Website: macys
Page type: delivery-shipping
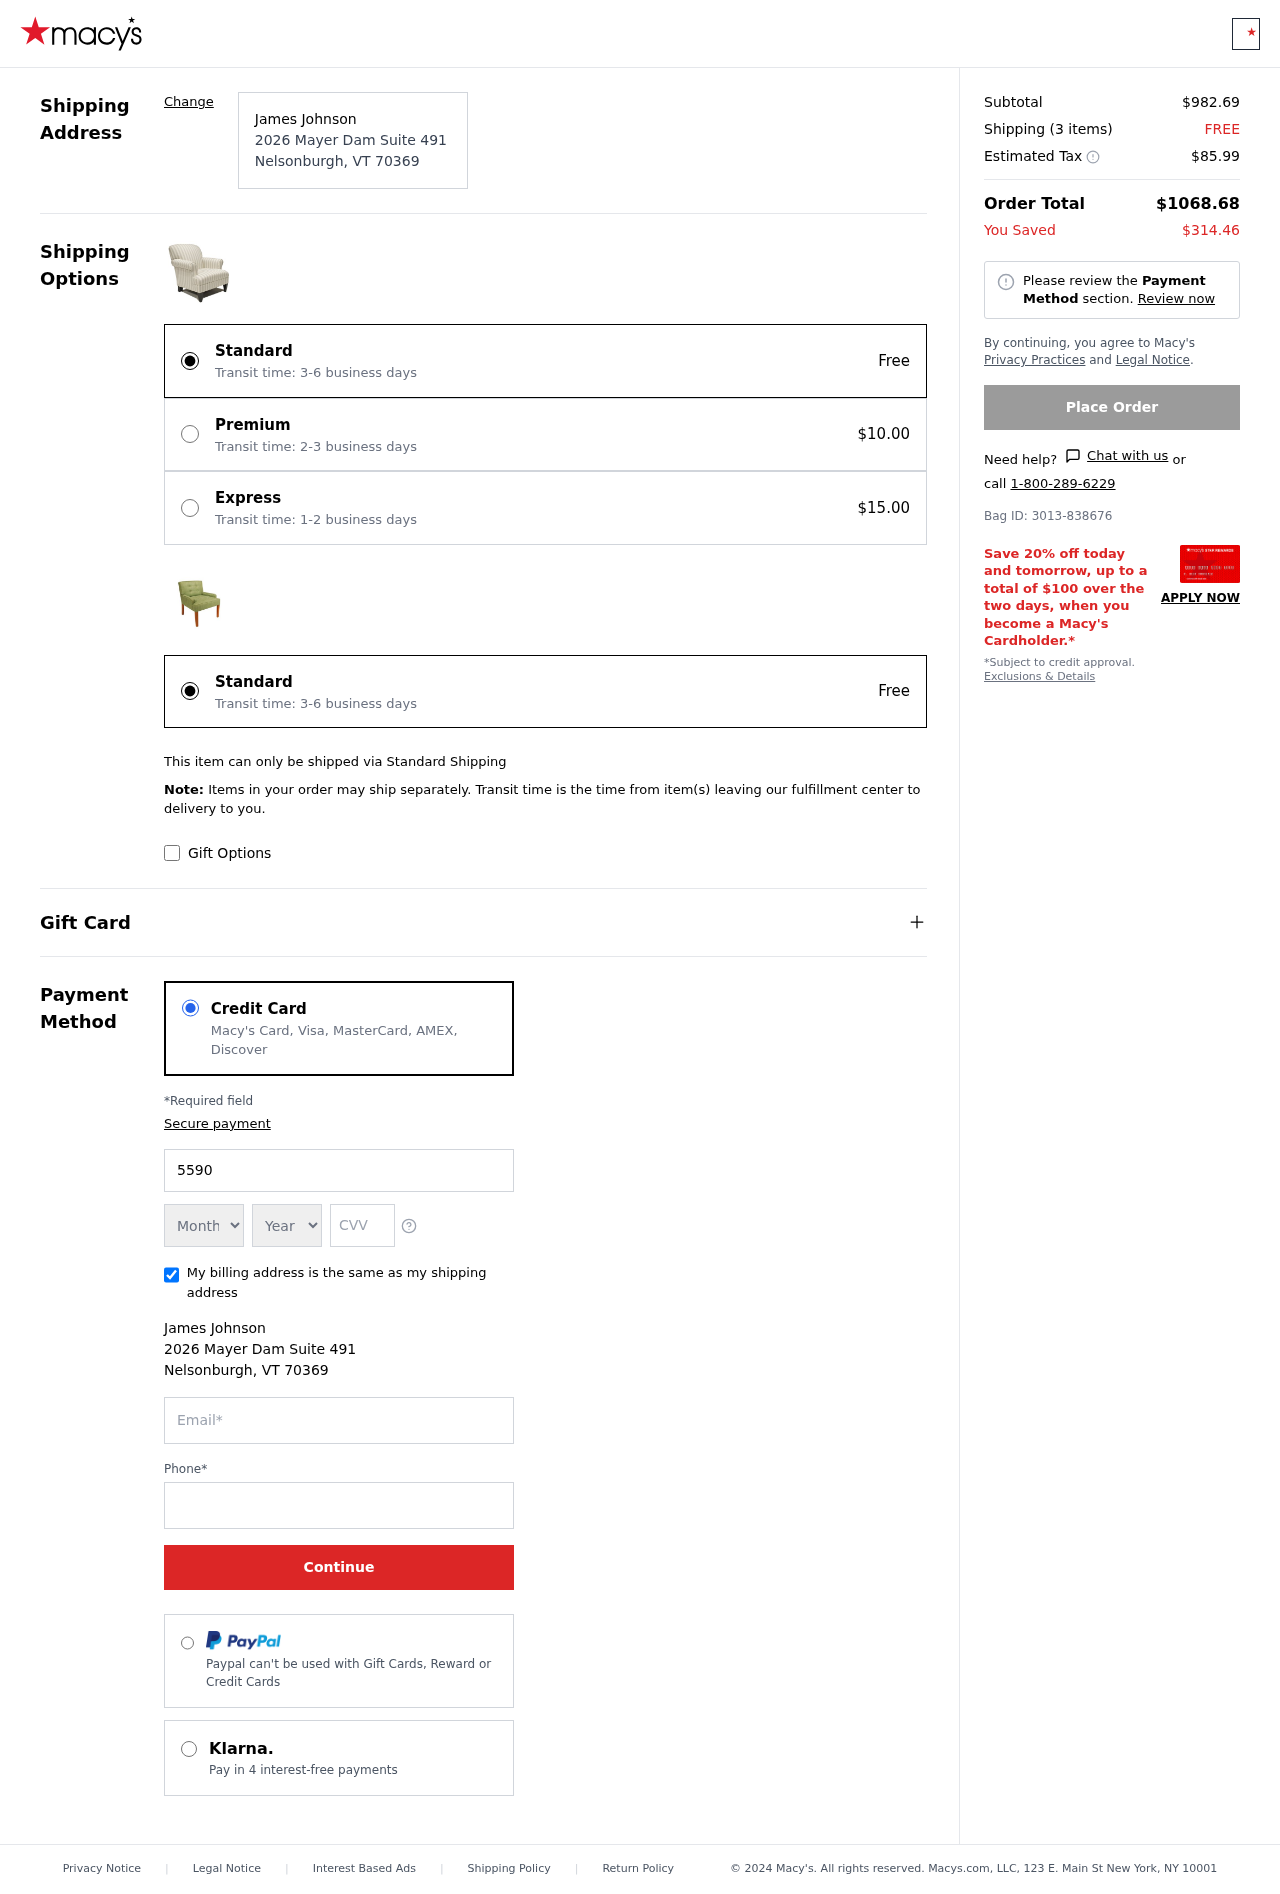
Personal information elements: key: PII_CARD_EXPIRY_MONTH
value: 11
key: PII_CARD_EXPIRY_YEAR
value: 29
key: PII_CITY
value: Nelsonburgh
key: PII_CITY_STATE_ZIP
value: Nelsonburgh, VT 70369
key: PII_FULLNAME
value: James Johnson
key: PII_POSTCODE
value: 70369
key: PII_STATE_ABBR
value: VT
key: PII_STREET
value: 2026 Mayer Dam Suite 491
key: PII_CARD_NUMBER
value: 5590 2978 8130 5434
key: PII_CARD_CVV
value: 049
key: PII_EMAIL
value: james.johnson@gmail.com
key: PII_PHONE
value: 5002689470
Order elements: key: ORDER_SUBTOTAL
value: $982.69
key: ORDER_NUM_ITEMS
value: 3
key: ORDER_SHIPPING_COST
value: FREE
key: ORDER_TAX
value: $85.99
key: ORDER_TOTAL
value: $1068.68
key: ORDER_SAVINGS
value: $314.46
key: ORDER_BAG_ID
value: Bag ID: 3013-838676